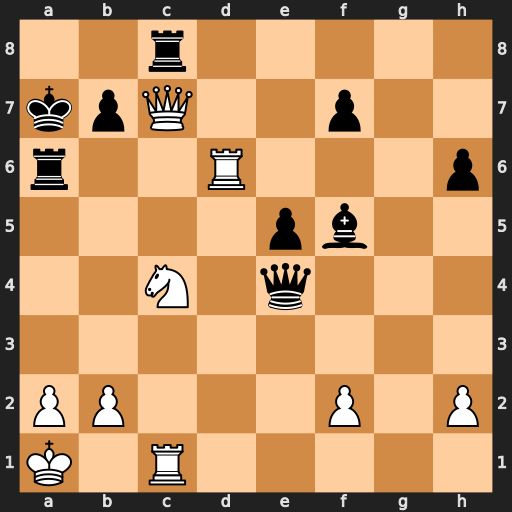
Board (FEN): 2r5/kpQ2p2/r2R3p/4pb2/2N1q3/8/PP3P1P/K1R5
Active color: w
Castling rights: -
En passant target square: -
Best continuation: Rxa6+ Kxa6 Qa5#